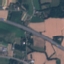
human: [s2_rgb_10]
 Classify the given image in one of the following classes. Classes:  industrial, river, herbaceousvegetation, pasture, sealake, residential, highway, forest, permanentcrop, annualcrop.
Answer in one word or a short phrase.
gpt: Highway